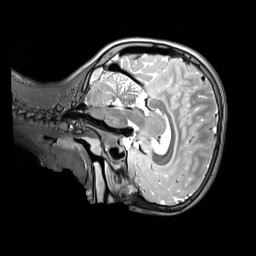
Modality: T2w
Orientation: sagittal
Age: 9
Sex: female
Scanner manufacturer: siemens
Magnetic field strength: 3 T
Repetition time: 3.2 s
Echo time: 0.408 s